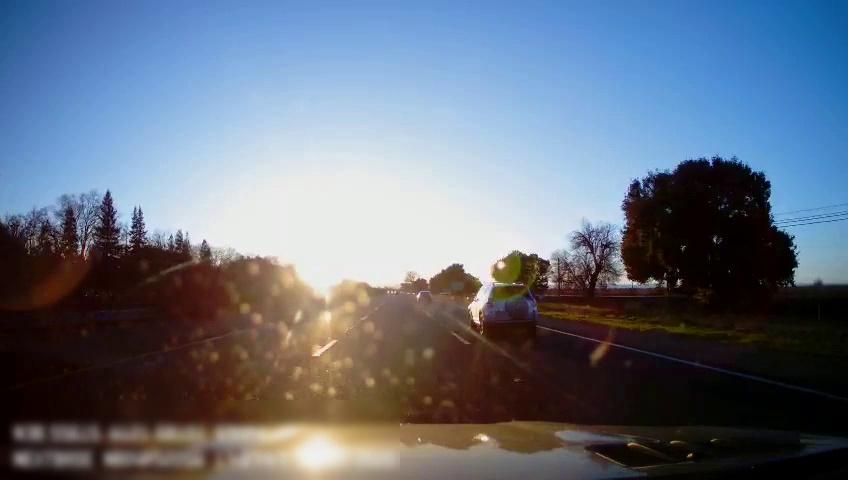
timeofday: Day
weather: Sunny
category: Drivable Space
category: Vehicles | Car
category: Vehicles | SUV
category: Lanes | Alternate Lane
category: Lanes | Current Lane
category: Lanes | Current Lane
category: Lanes | Alternate Lane